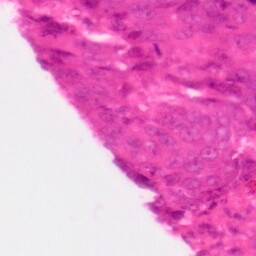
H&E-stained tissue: Colon